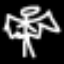
Label: angel